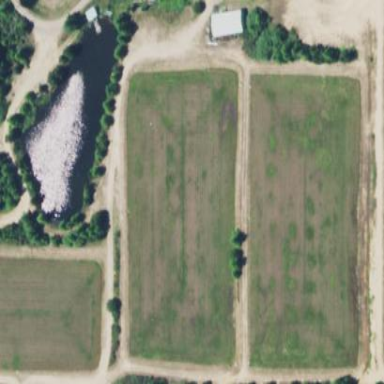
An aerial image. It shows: Farmland with cranberries as the main crop.